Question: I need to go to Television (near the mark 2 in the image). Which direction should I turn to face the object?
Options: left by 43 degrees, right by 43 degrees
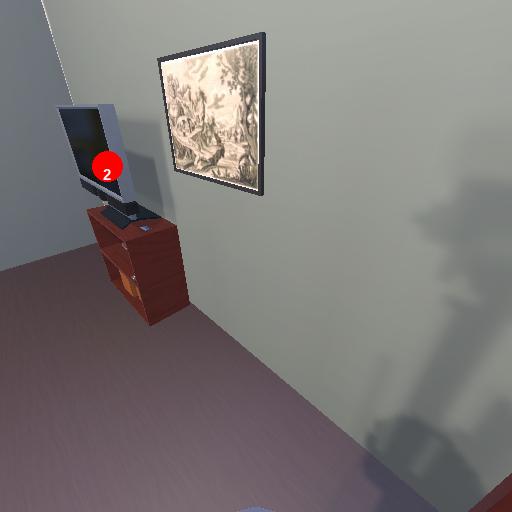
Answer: left by 43 degrees